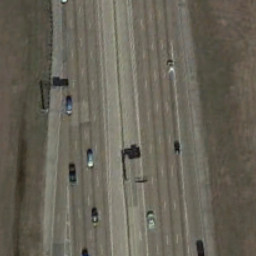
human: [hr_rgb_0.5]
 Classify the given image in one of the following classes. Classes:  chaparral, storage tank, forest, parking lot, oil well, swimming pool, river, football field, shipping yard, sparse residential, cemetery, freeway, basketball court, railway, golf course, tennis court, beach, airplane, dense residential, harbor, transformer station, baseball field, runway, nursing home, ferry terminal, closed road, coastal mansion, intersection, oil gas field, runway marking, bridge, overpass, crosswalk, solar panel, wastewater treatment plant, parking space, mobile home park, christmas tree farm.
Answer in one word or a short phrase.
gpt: freeway